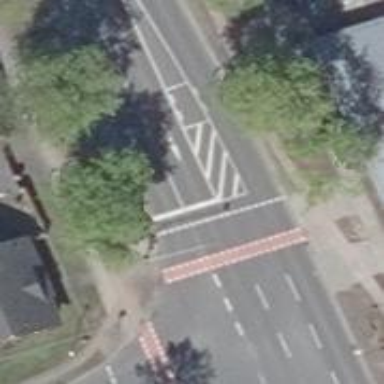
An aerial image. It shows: Asphalt path with crossing.